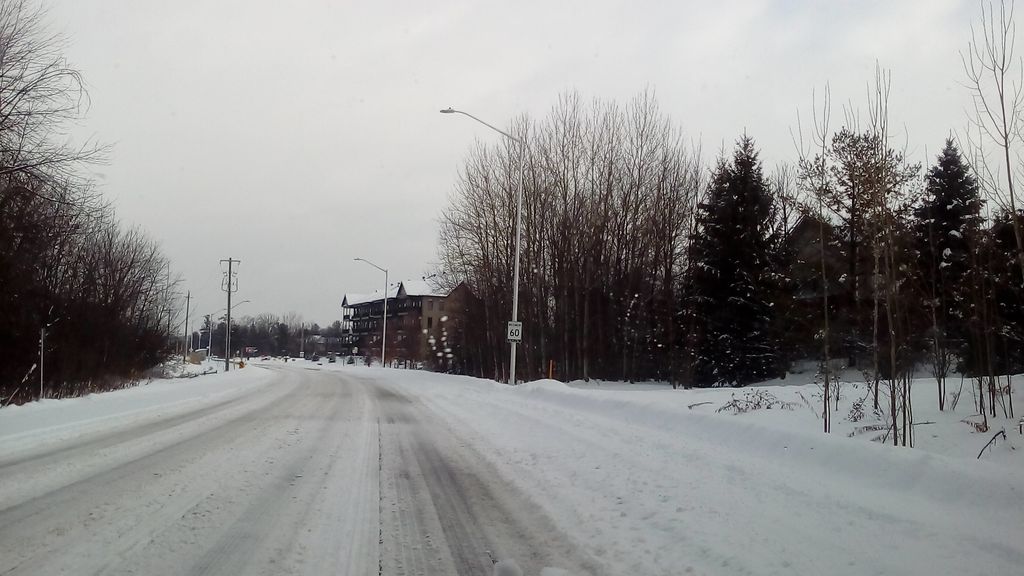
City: ottawa-gatineau